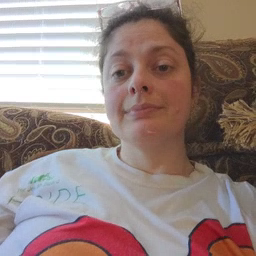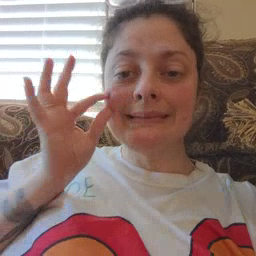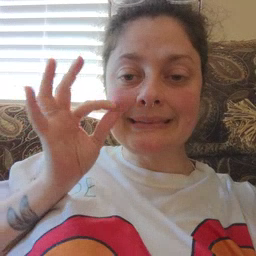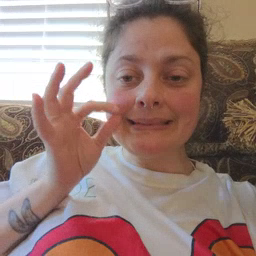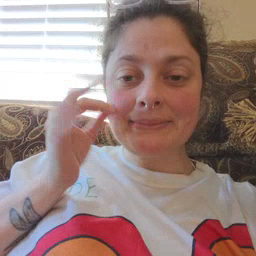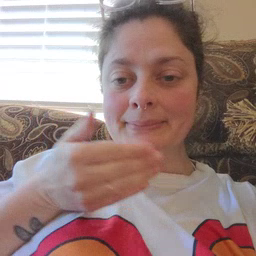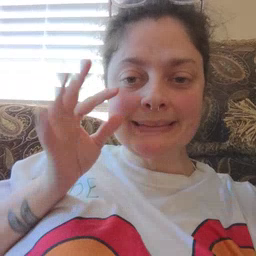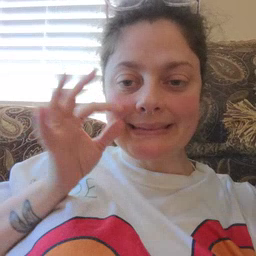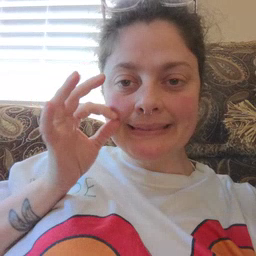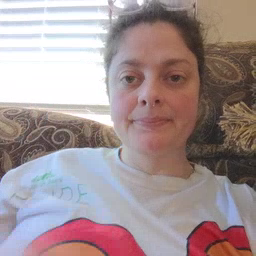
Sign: kitty